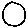
Label: circle